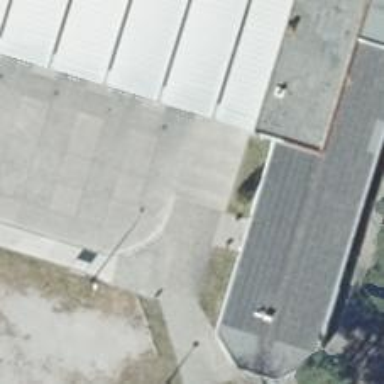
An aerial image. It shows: Alley with concrete plate surface.